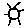
Label: sun